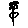
Label: flower